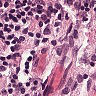
Metastatic tissue present: no